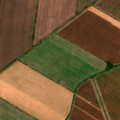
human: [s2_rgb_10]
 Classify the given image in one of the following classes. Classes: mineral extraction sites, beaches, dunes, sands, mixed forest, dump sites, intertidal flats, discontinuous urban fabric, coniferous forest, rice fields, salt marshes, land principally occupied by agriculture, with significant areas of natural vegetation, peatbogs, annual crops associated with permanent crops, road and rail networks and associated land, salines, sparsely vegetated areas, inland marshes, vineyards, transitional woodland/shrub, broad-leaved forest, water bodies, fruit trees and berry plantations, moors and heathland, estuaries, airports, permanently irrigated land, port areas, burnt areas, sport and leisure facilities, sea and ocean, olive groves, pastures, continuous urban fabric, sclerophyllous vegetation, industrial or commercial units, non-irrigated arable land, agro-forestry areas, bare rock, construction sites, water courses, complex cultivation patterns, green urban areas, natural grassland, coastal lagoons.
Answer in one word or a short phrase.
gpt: non-irrigated arable land